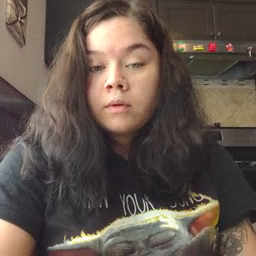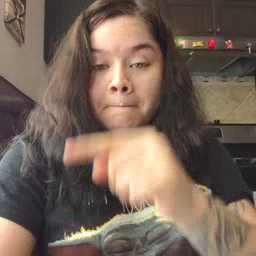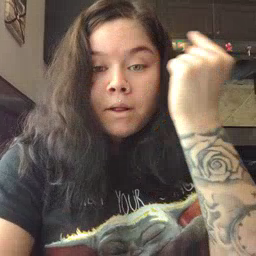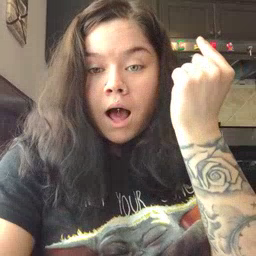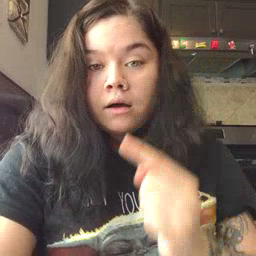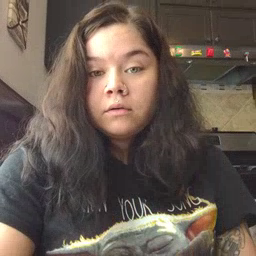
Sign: black